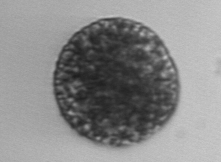
Label: Vicicitus_globosus